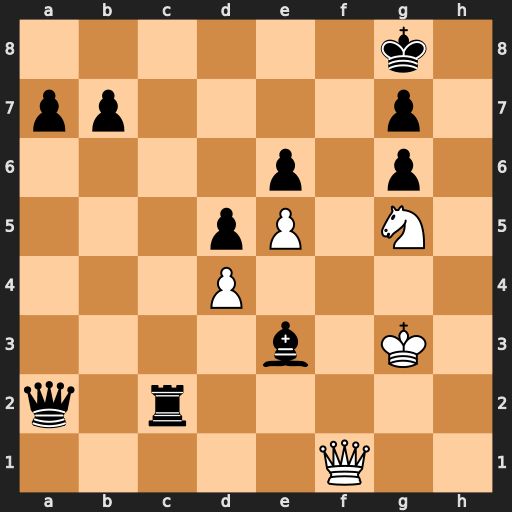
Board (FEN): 6k1/pp4p1/4p1p1/3pP1N1/3P4/4b1K1/q1r5/5Q2
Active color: w
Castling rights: -
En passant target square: -
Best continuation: Qf7+ Kh8 Qf8#